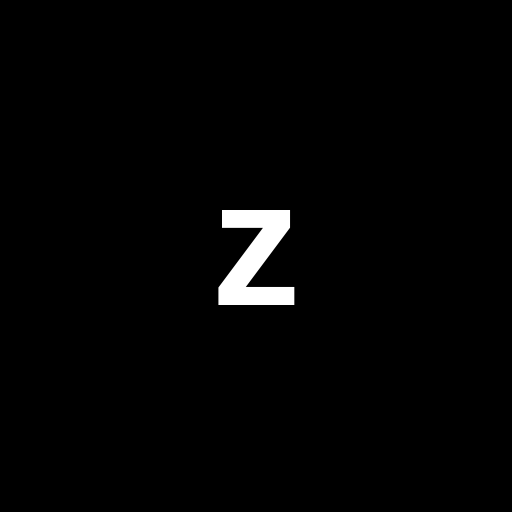
Character: z
Unicode: U+007A (LATIN SMALL LETTER Z)